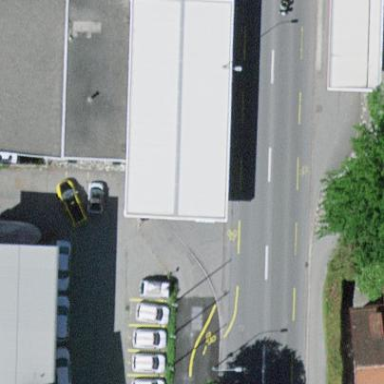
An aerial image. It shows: View of roof of building.